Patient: sex M, age 64
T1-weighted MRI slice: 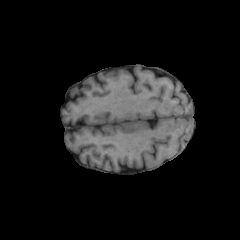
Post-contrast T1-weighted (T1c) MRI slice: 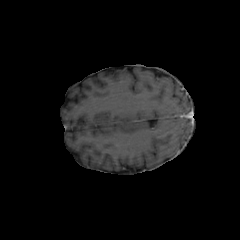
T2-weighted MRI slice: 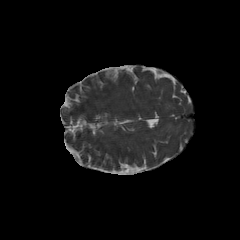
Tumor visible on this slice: no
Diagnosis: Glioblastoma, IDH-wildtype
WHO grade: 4